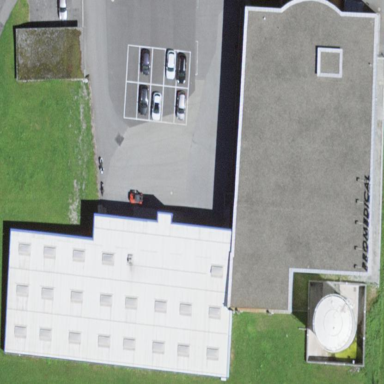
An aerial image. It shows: Industrial building.